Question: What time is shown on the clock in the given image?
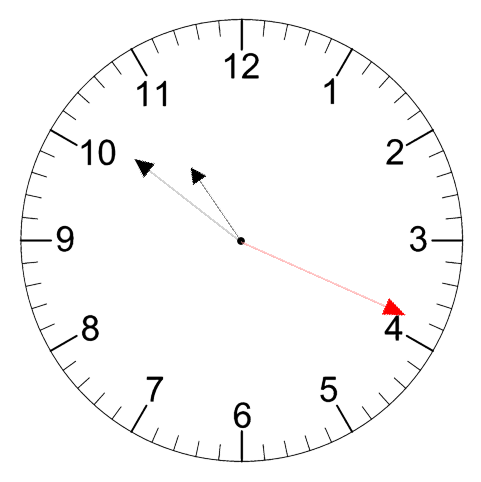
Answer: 10:51:19